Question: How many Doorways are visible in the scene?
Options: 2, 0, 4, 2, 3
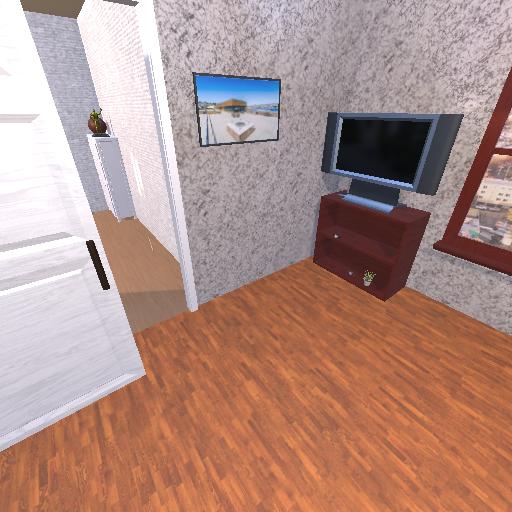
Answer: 2